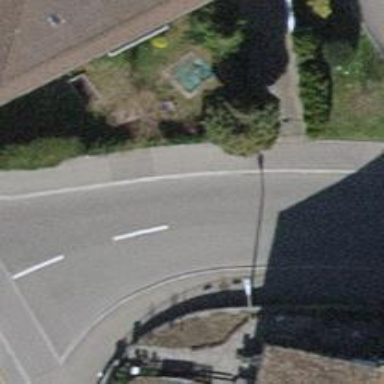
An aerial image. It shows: Asphalt sidewalk.